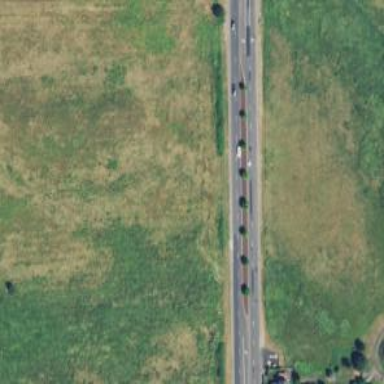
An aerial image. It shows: Secondary road.